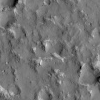
Atmospheric dust classification: not_dusty